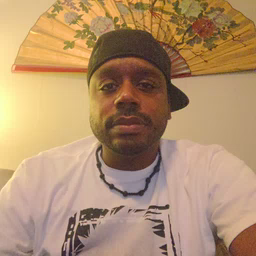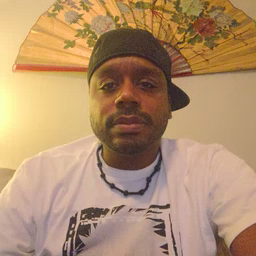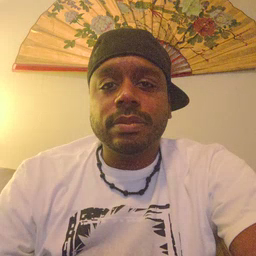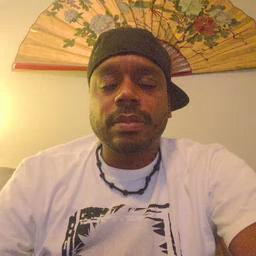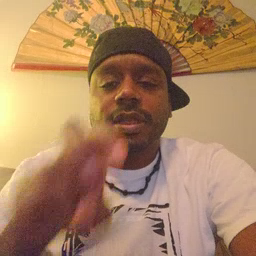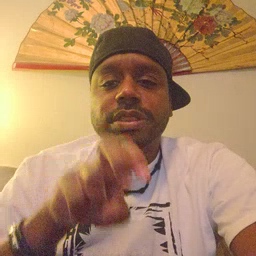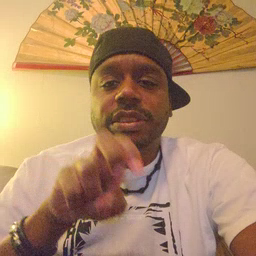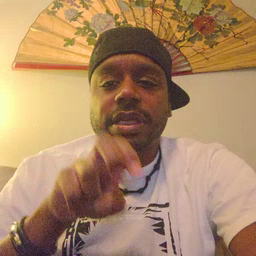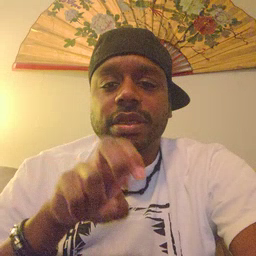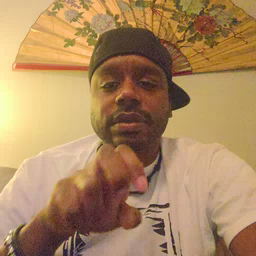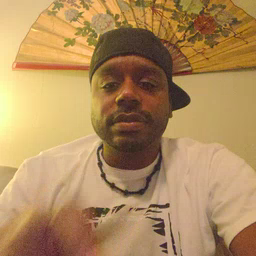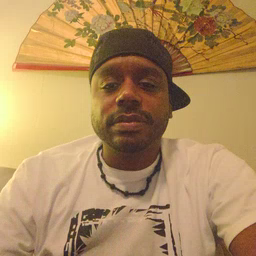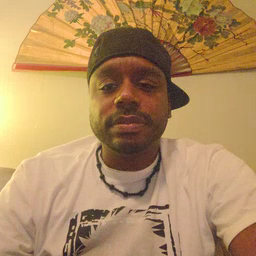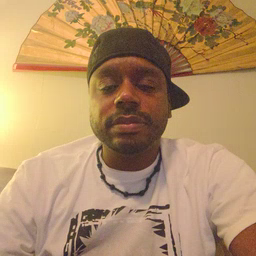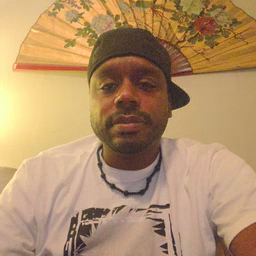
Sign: chair